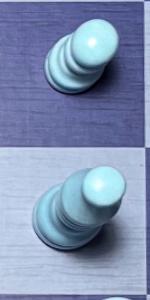
Label: Bishop_White